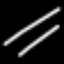
Label: line